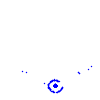
Particle: pion